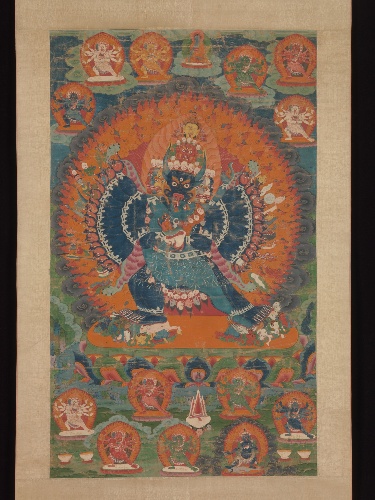
Date: 18th century
Object type: Tangka
Classification: Paintings
Medium: Distemper on cloth
Culture: Tibet
Dimensions: Image: 33 15/16 x 20 1/4 in. (86.2 x 51.4 cm)
Framed: 51 1/2 × 29 1/2 × 1 1/8 in. (130.8 × 74.9 × 2.9 cm)
Department: Asian Art
Credit line: Gift of Mrs. W. de Forest, 1931
Accession year: 1931
Repository: Metropolitan Museum of Art, New York, NY
Tags: Dogs|Buddha|Gods